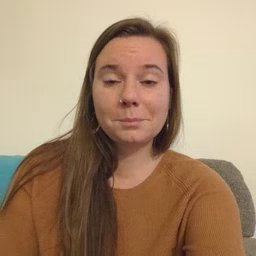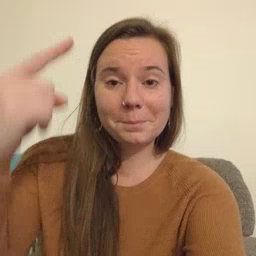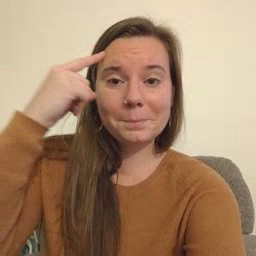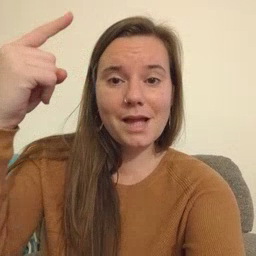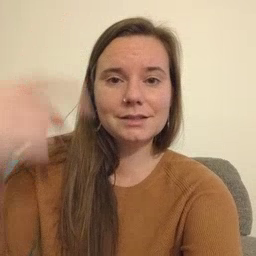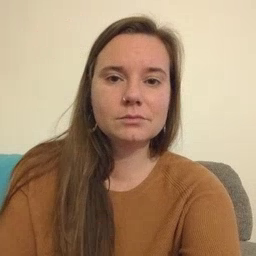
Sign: penny